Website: apple
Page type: payment
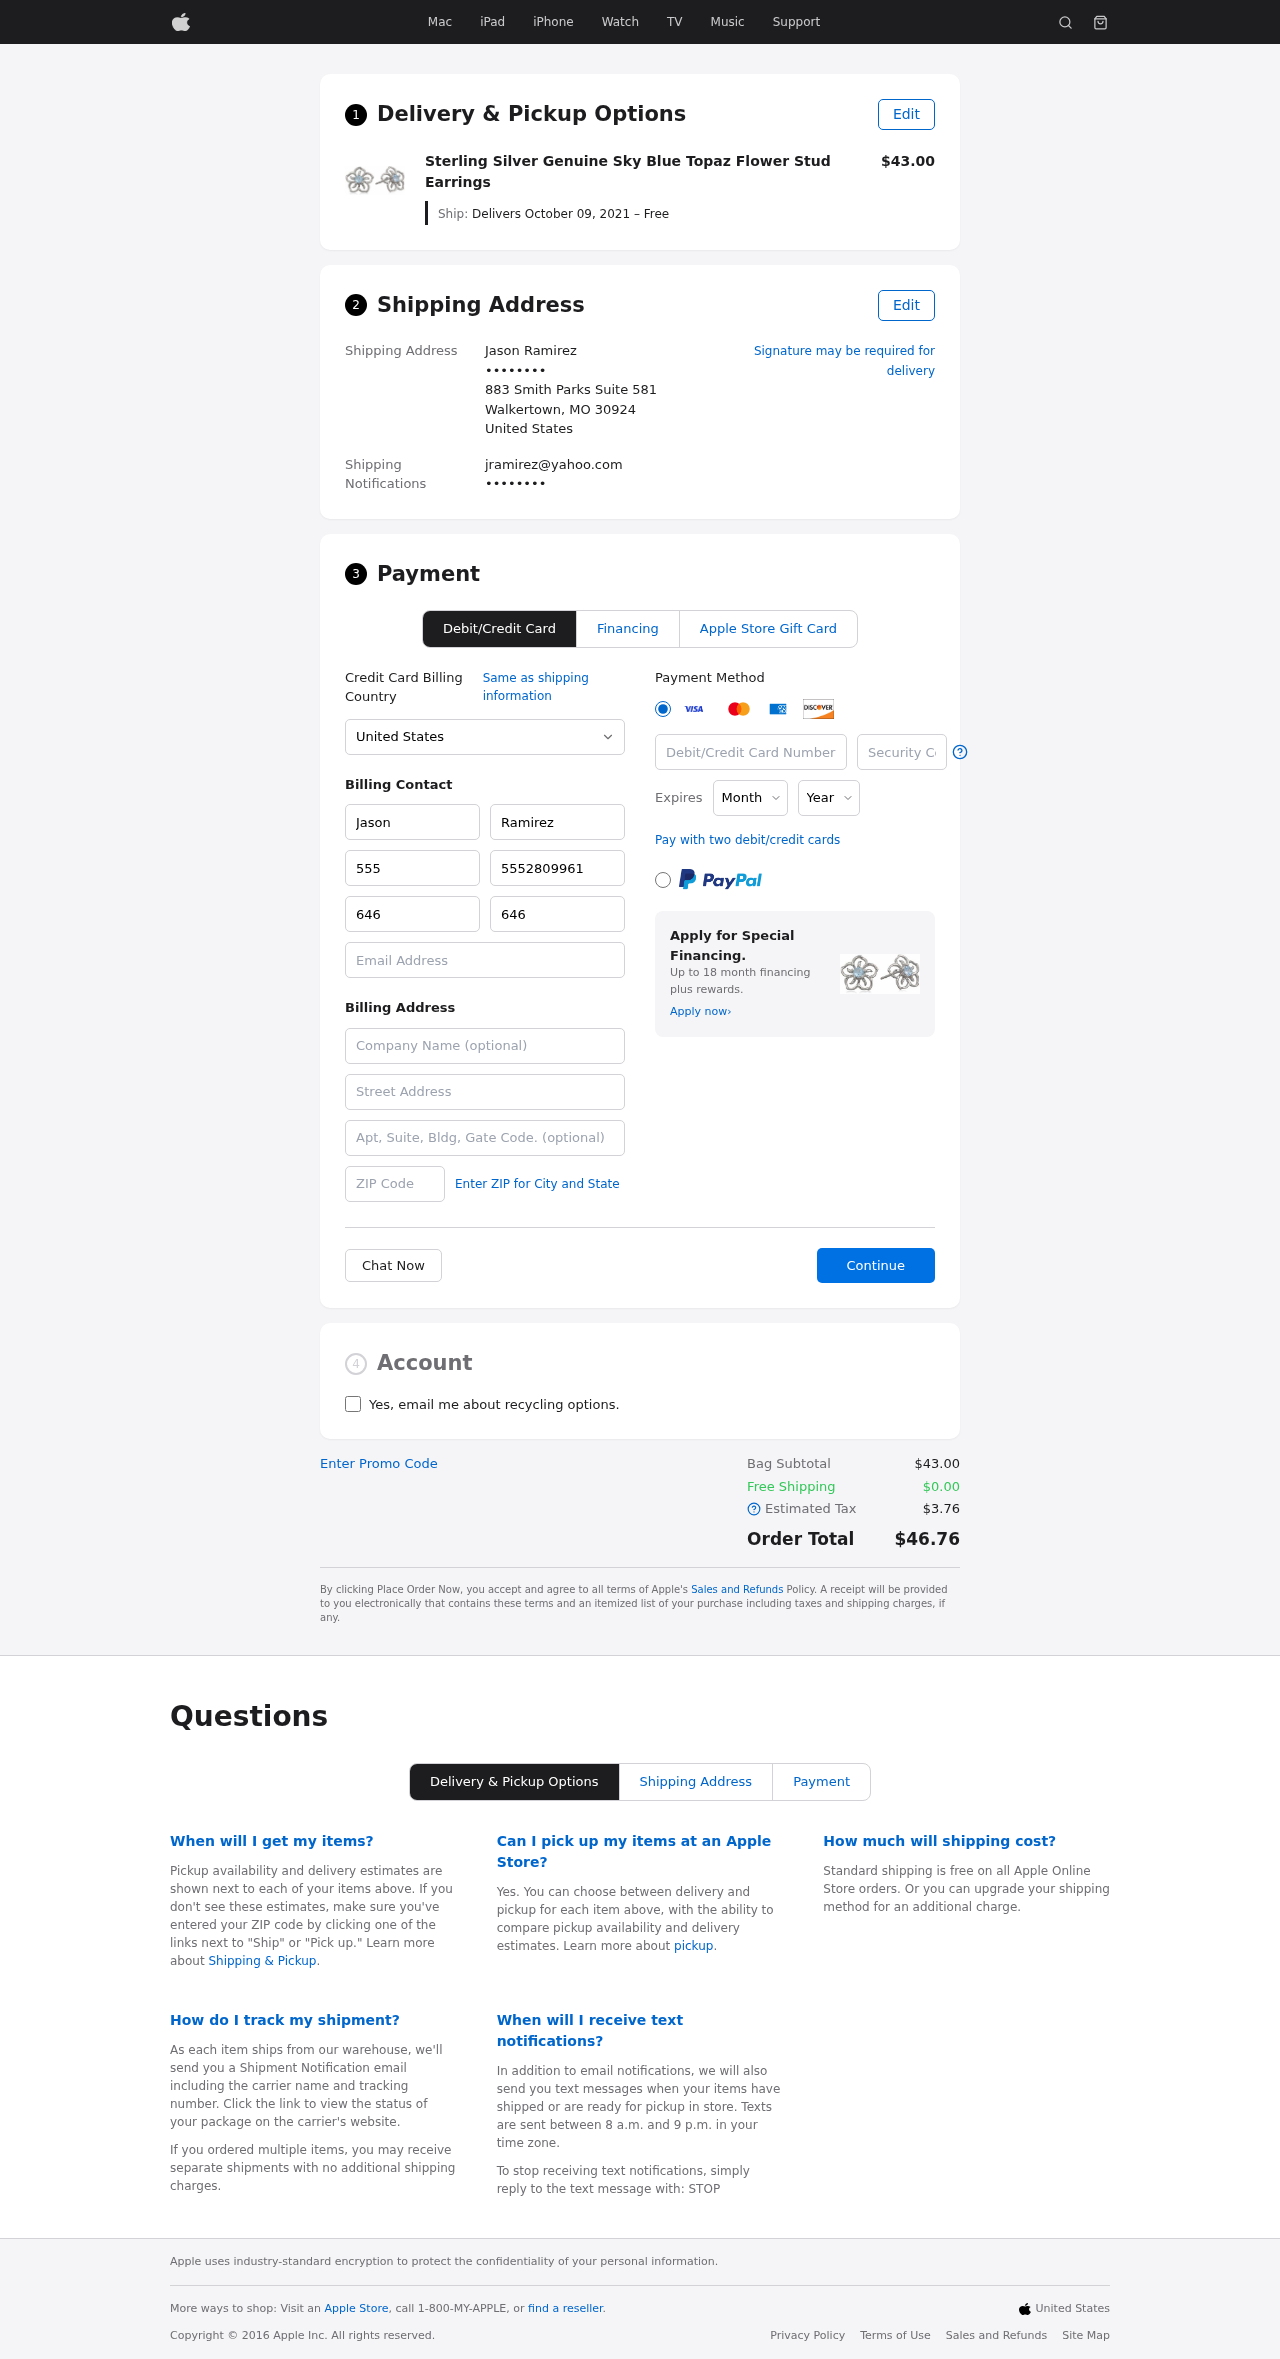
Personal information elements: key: PII_CARD_CVV
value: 861
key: PII_CARD_EXPIRY_MONTH
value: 04
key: PII_CARD_EXPIRY_YEAR
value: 27
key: PII_CARD_NUMBER
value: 6011 9785 7585 1267
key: PII_CITY_STATE_ZIP
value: Walkertown, MO 30924
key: PII_COUNTRY
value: United States
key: PII_EMAIL
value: jramirez@yahoo.com
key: PII_EMAIL2
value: jramirez@yahoo.com
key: PII_FIRSTNAME
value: Jason
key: PII_FULLNAME
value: Jason Ramirez
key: PII_LASTNAME
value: Ramirez
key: PII_PHONE3
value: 5552809961
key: PII_PHONE_ALT
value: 6466156262
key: PII_PHONE_ALT_AREA
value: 646
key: PII_PHONE_AREA
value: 555
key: PII_SECURITY_CODE
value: WF81
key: PII_STREET
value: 883 Smith Parks Suite 581
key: PII_PHONE
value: ••••••••
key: PII_PHONE2
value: ••••••••
Product elements: key: PRODUCT1_NAME
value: Sterling Silver Genuine Sky Blue Topaz Flower Stud Earrings
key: PRODUCT1_PRICE
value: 43
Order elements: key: ORDER_DELIVERY_DATE
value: Delivers October 09, 2021 – Free
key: ORDER_SUBTOTAL
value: $43.00
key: ORDER_SHIPPING_COST
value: $0.00
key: ORDER_TAX
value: $3.76
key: ORDER_TOTAL
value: $46.76